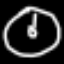
Label: clock